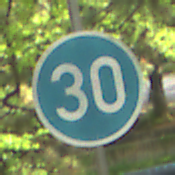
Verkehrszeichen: VorgeschriebeneMindestgeschwindigkeit
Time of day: MorningAfternoon
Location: Outdoor (RoadRail)
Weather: Clear
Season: NotSpecified
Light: Natural